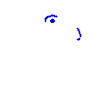
Particle: kaon